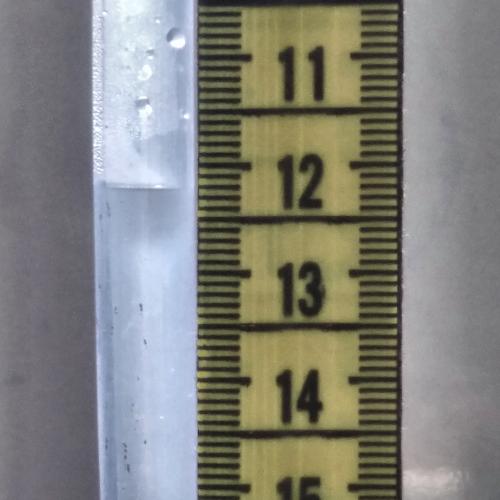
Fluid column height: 12.2 cm